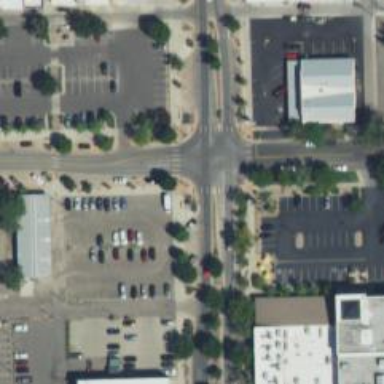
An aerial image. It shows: Parking space.